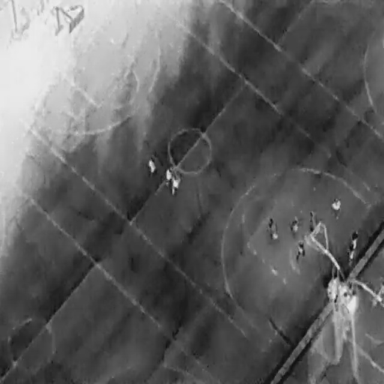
There are nine People in the infrared image.